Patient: sex F, age 53
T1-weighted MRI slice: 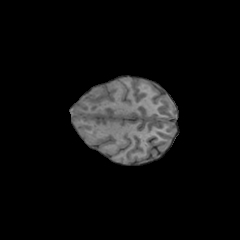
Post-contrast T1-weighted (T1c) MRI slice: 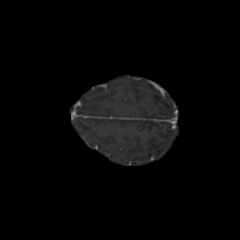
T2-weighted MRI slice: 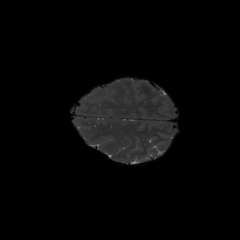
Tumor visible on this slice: no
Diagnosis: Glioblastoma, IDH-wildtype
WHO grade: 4